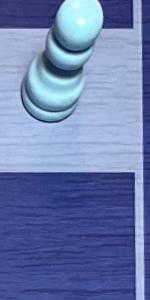
Label: Empty